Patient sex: M
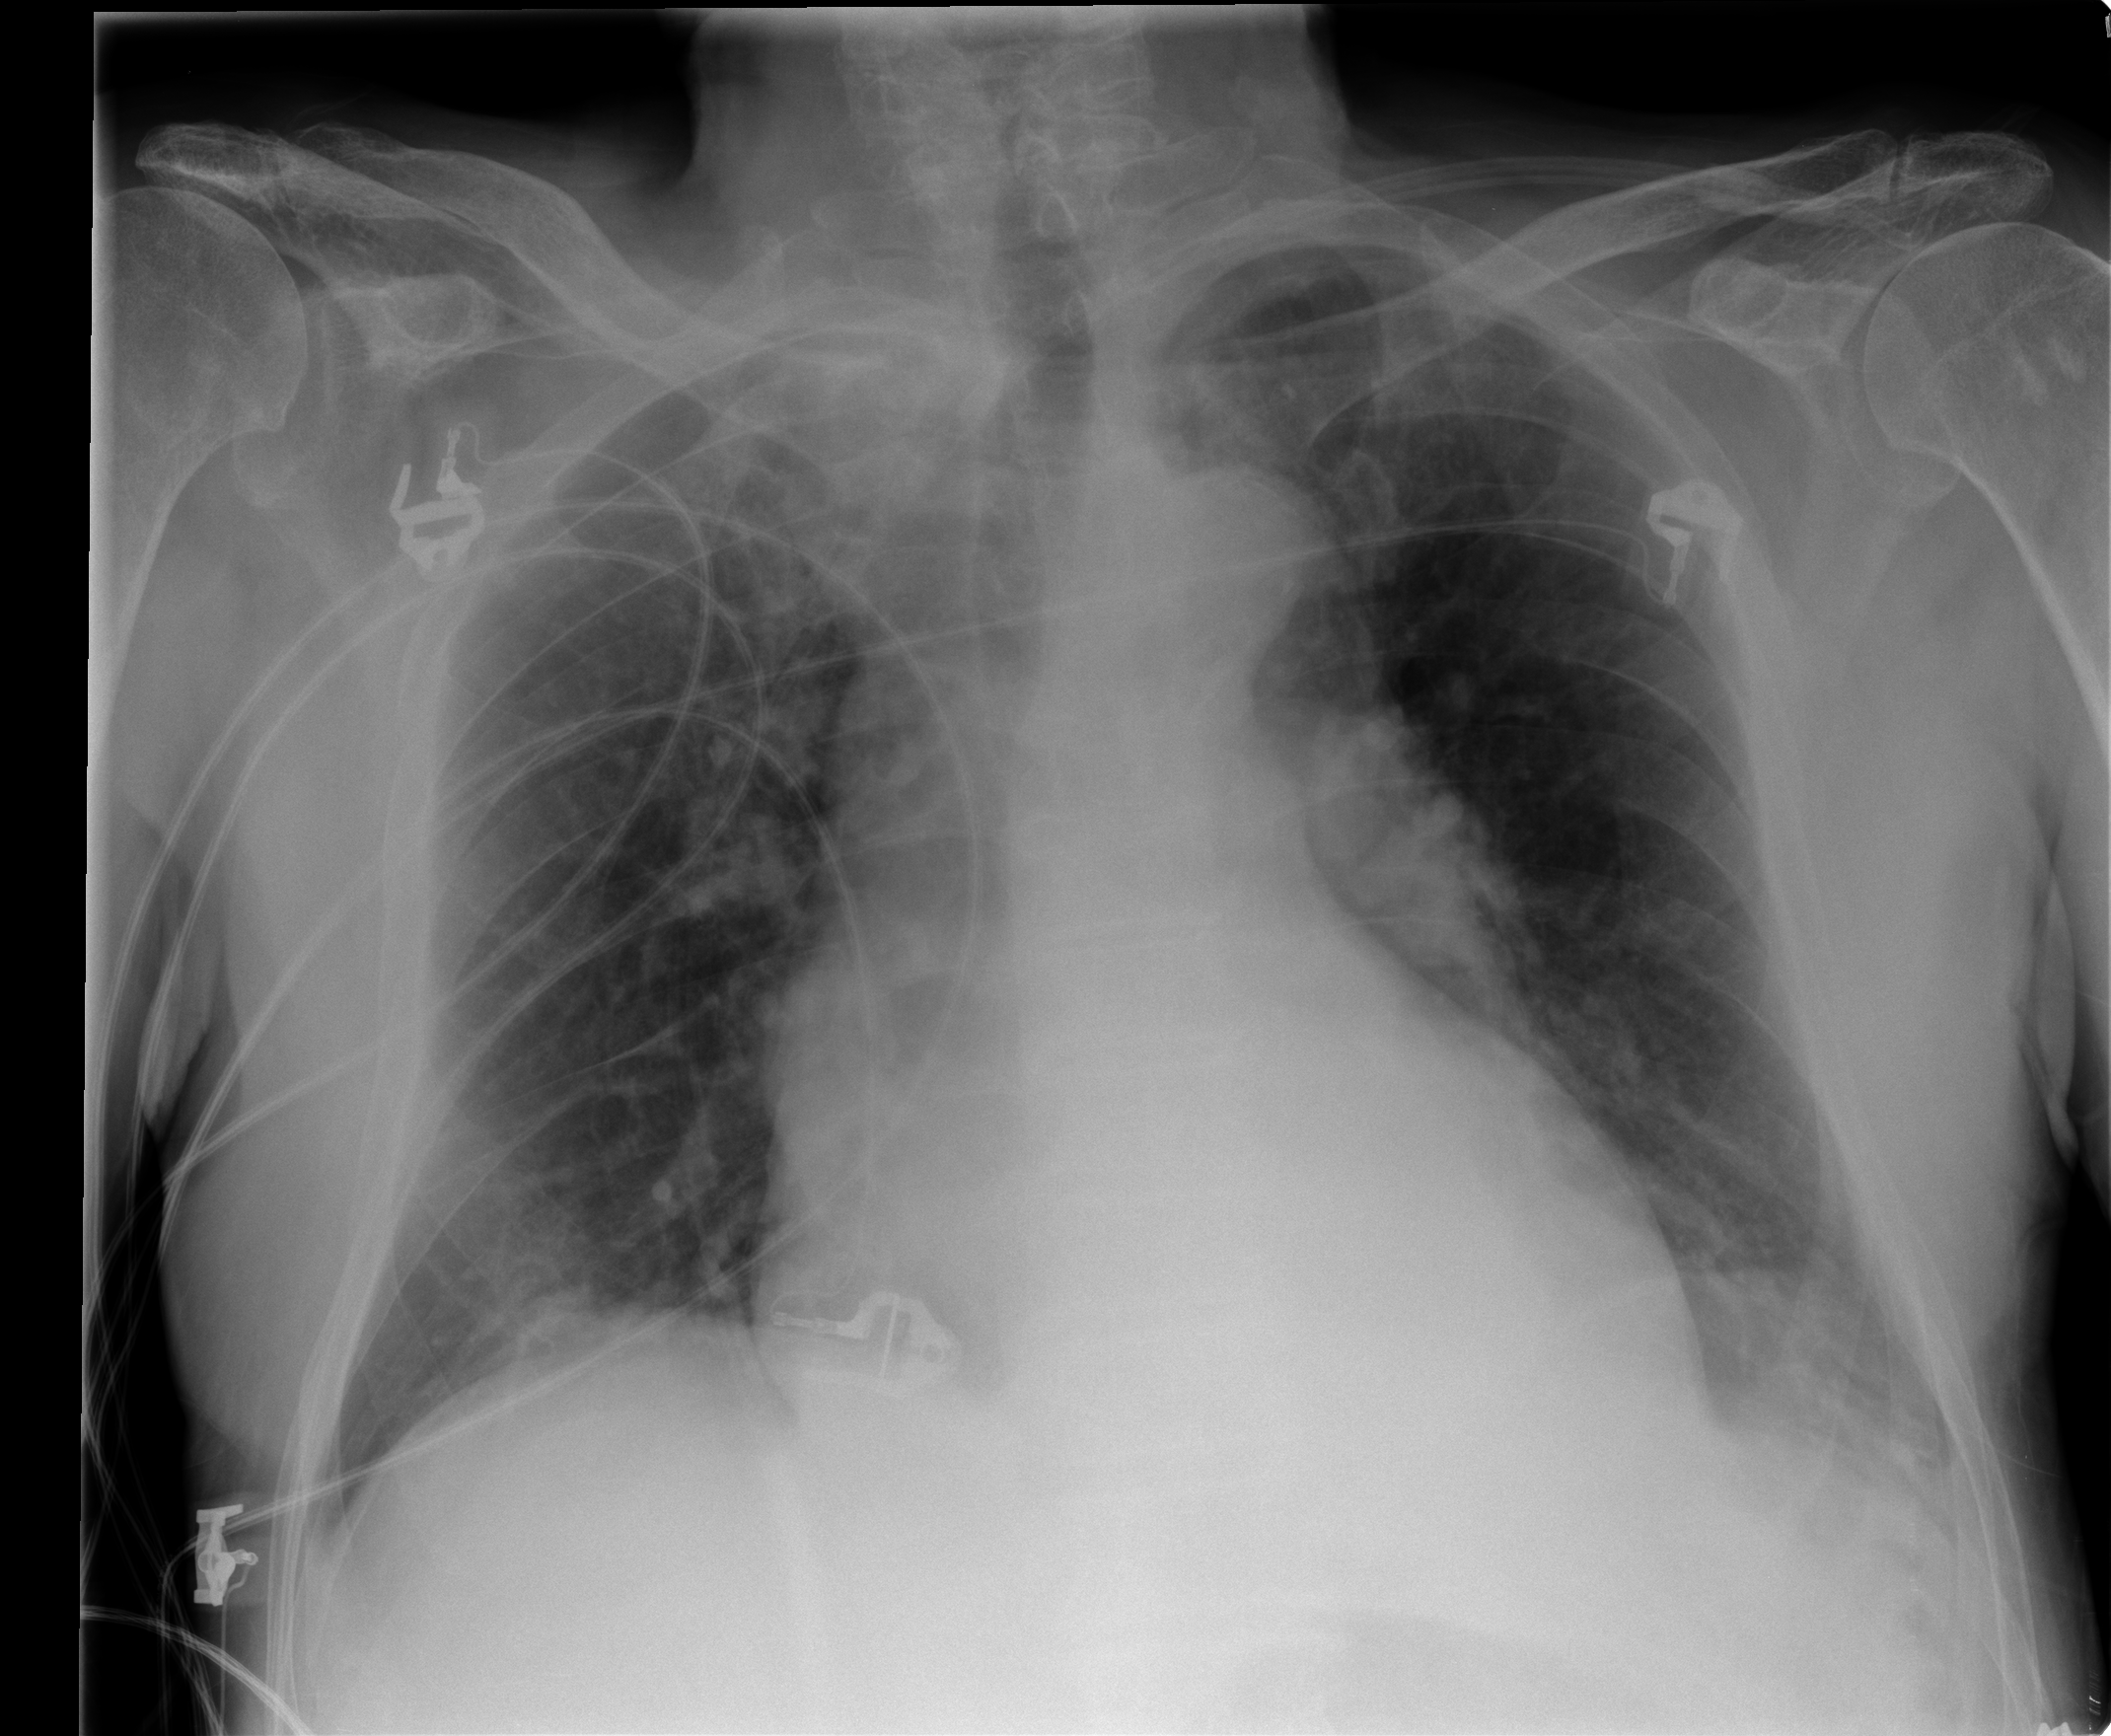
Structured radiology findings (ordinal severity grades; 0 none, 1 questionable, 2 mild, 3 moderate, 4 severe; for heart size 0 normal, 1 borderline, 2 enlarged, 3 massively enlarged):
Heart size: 2
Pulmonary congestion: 0
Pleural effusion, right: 0
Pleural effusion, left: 0
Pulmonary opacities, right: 1
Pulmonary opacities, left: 0
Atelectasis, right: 2
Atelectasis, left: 2